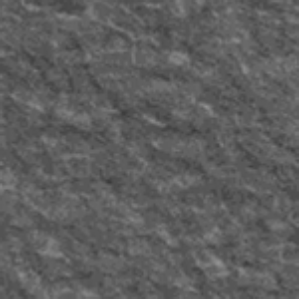
Label: frost